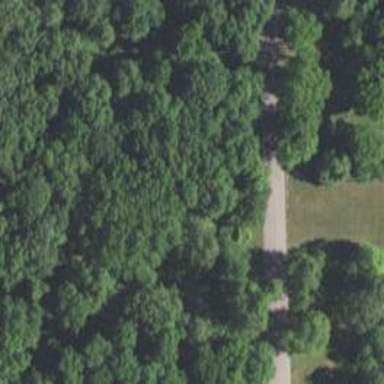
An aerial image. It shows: Disc golf tee area.